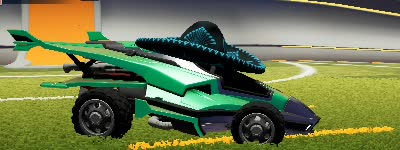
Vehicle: aftershock